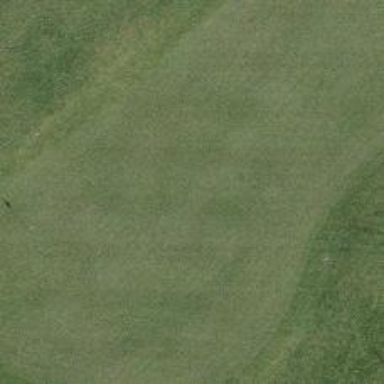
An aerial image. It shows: Golf hole.